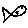
Label: fish